Field crop: maize
Growth stage: 2
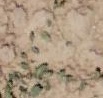
Species: convolvulus